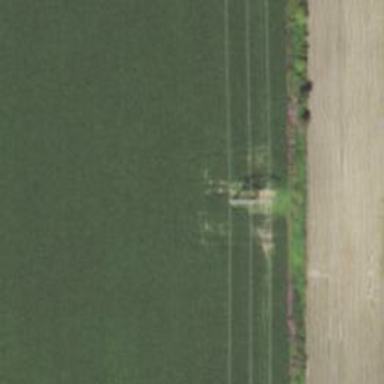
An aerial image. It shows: H-frame designed tower for power lines.